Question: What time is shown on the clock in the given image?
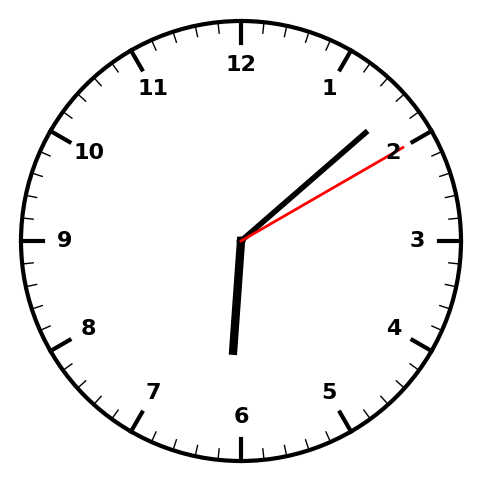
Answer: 06:08:10